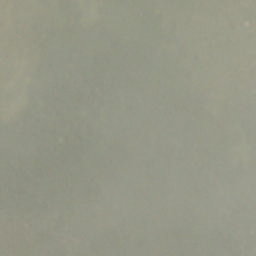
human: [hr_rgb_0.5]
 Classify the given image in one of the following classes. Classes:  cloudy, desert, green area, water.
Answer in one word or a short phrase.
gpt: cloudy